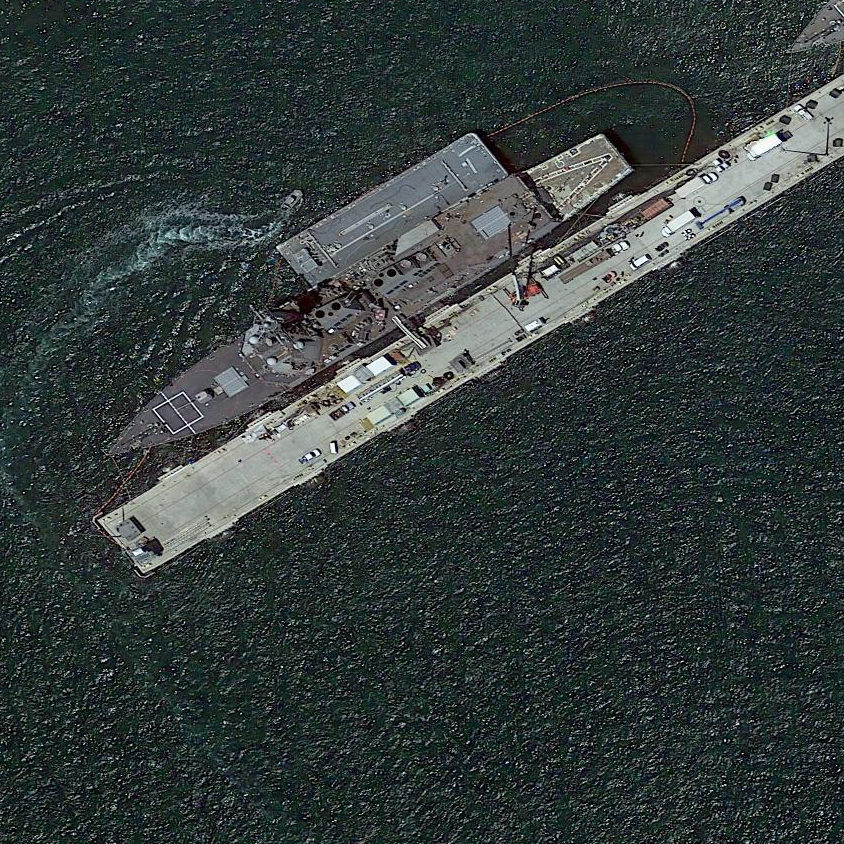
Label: destroyer